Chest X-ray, AP view. Patient: 32 years old, sex M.
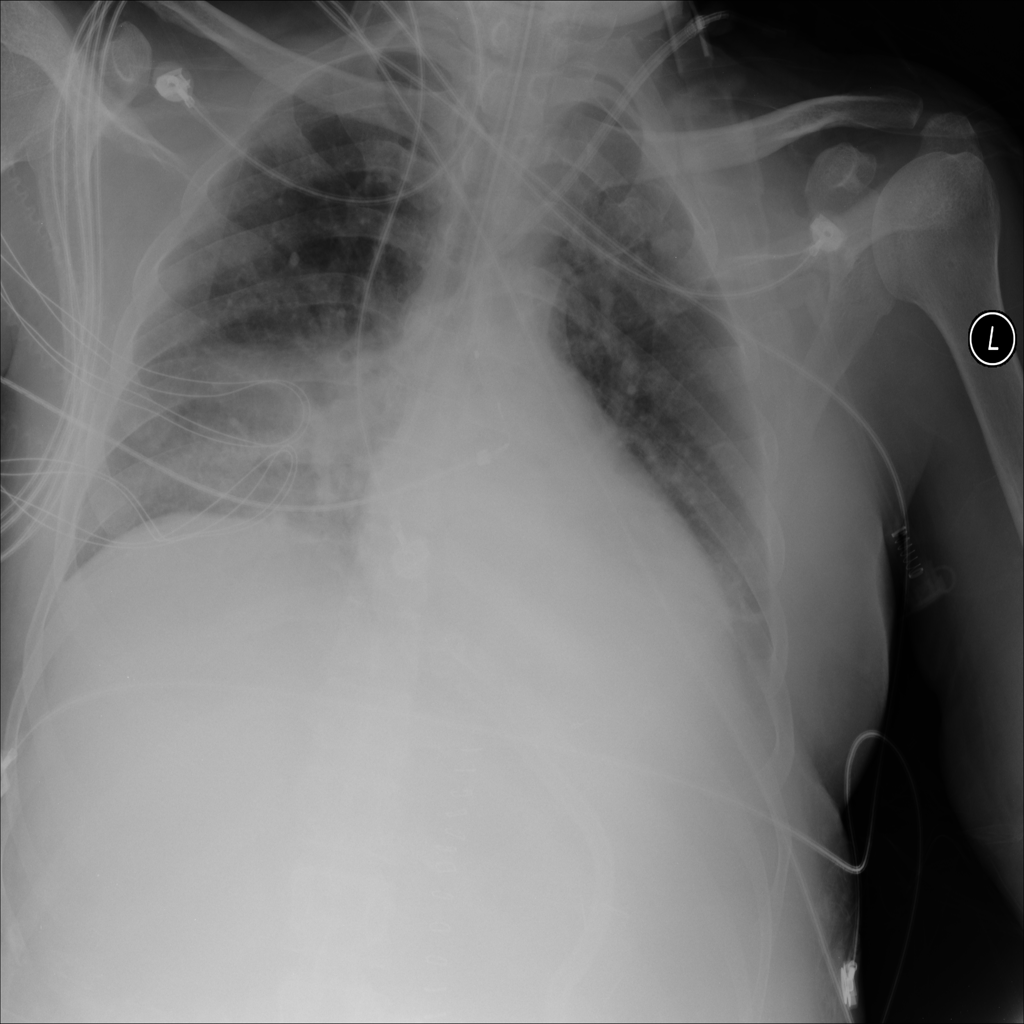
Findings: No Finding